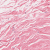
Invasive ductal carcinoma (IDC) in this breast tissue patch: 0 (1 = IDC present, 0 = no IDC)